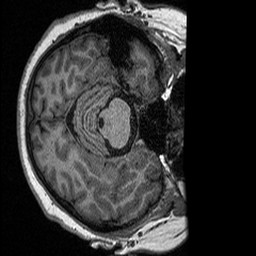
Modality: T1w
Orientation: axial
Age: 41
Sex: female
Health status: healthy
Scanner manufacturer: siemens
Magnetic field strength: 3 T
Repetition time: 2.3 s
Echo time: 0.00298 s